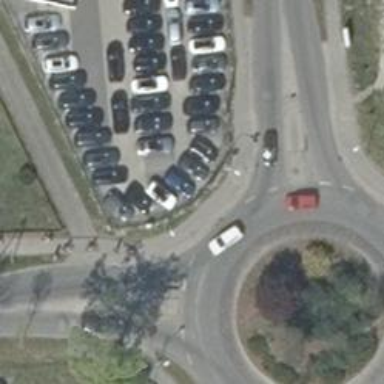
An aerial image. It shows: Secondary road with asphalt surface leading to roundabout.